Question: Im creating a trading bot on Javascript (I got no prior experience with this language). The way the trailing stoploss function runs is:
- - -
The problem I am getting is the code doesn't run in the right order.
If you look at the picture, I don't understand why the blue box still executes if active is false. And because the program runs in the wrong order at times, the websocket stops or acts how it isn't supposed to.

This is my trailing stoploss websocket code:
'''
function binanceTrailingSLOrder(symbol, orderId, quantity, oldPrice, percentage, active) {
const clean_trade = client.ws.trades([symbol], trade => { //run websocket
var livePrice = parseFloat(binance_symbols[symbol]["close"]); //set new price to live price
if (active == true) {
binanceCheckOrderStatus(symbol, orderId).then(r => {
switch (r.status) {
case "PENDING":
if (livePrice >= (oldPrice * ((100 + percentage) / 100)) && active == true) {
active = false;
binanceCancelOrder(symbol, orderId).then((r4) => { //Cancel previous SL
var newSL = livePrice * ((100 - percentage) / 100);
binanceStopOrder(symbol, 'SELL', r4.origQty, newSL, newSL).then((r5) => { //Set new SL
orderId = r5.orderId; quantity = r5.origQty; oldPrice = r5.price;
active = true;
}).catch((err) => {
console.log(err);
});
});
}
break;
default:
break;
}
});
}
});
}
'''
Check order status function:
'''
//Get specific order status
function binanceCheckOrderStatus(symbol, orderId) {
if(!orderId){
console.log("order Id not found");
return false;
} else {
var client = loadBinanceKeys2();
return client.getOrder({
symbol: symbol,
orderId: orderId,
recvWindow: <PHONE>
}).then((order) => {
return order;
}).catch((err) => {
console.log(err);
});
}
}
'''
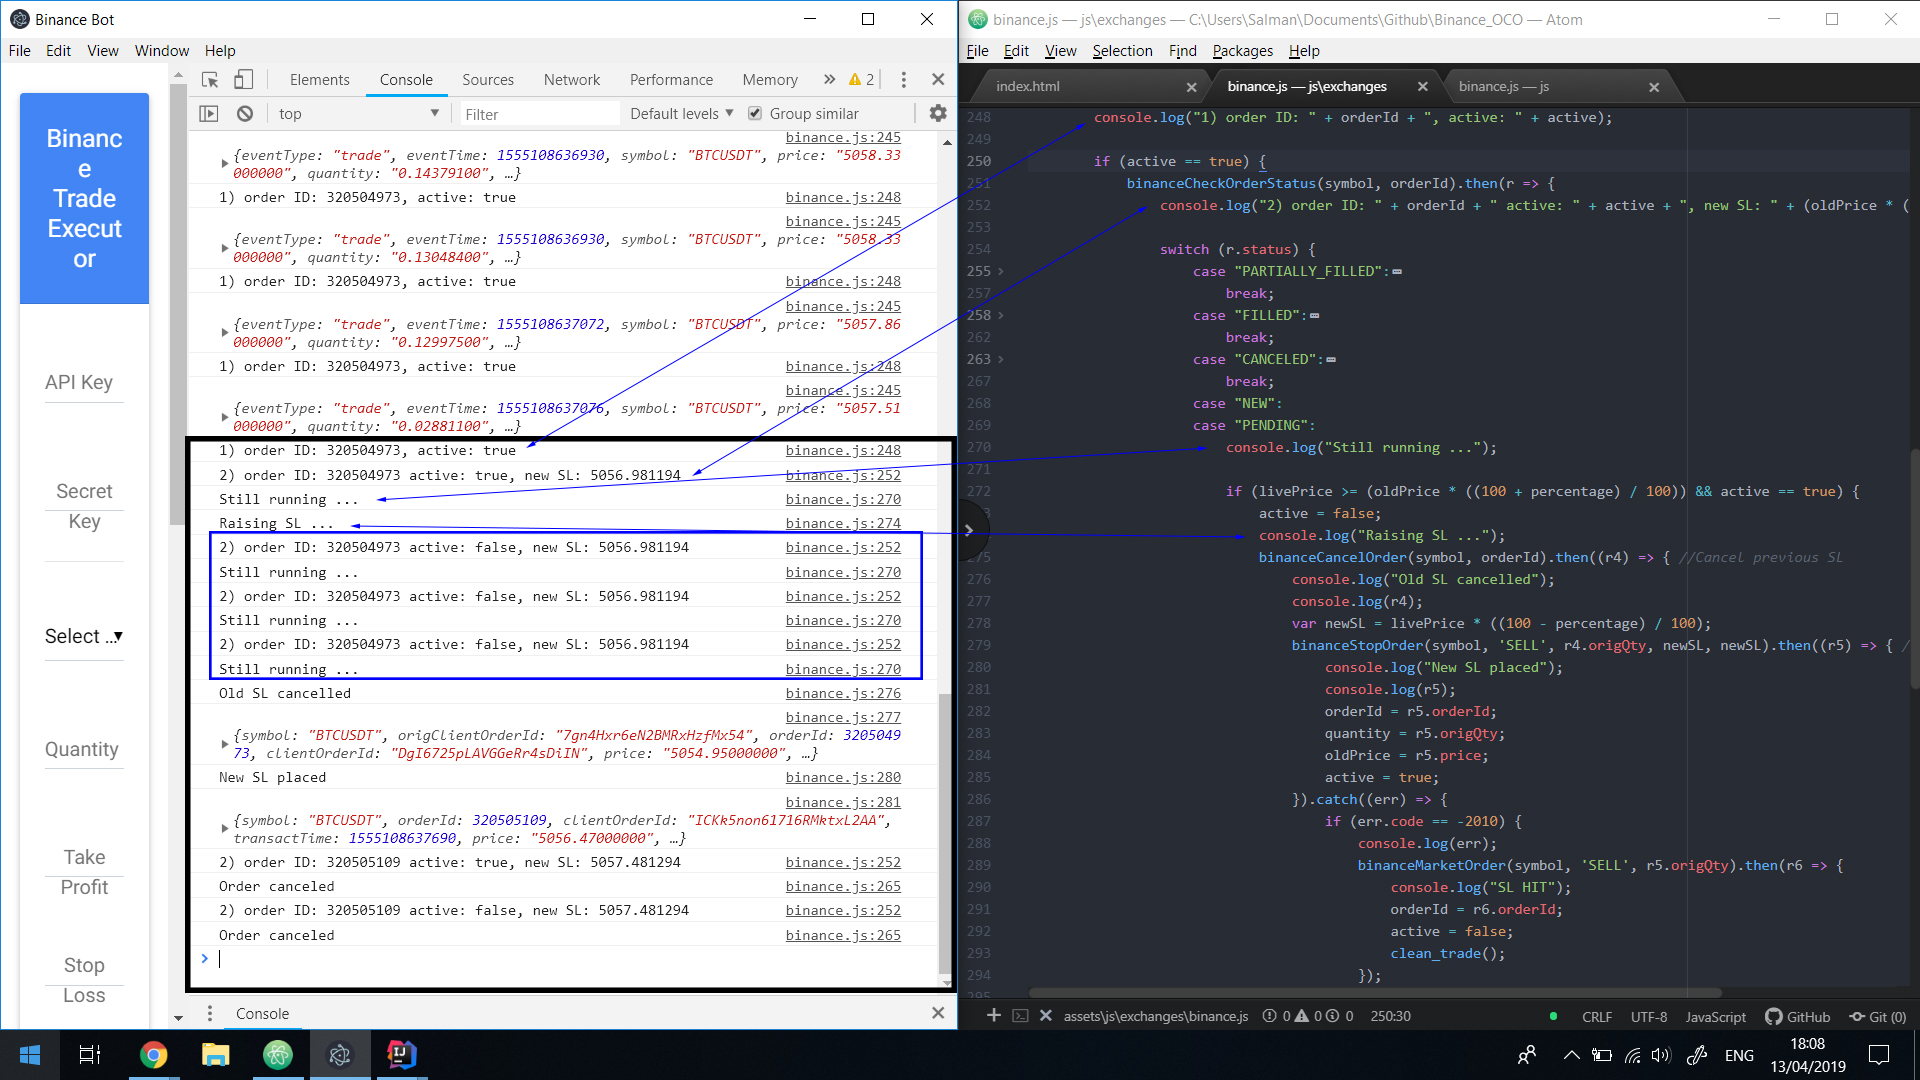
Answer: Javascript is in nature. The function 'binanceCheckOrderStatus()' returns a promise. The execution engine will call this function, and then move on to the next line. The code block after '.then(r =>' only executes after the 'binanceCheckOrderStatus''s 'getOrder()' is completed. Now in this time period, the active may have become false in other '.then()' requests. It may be confusing for new developers. Since you are using lot of '.then()' in your code, you have to understand that the '.then()' part is only executed after the function before '.then()' completes the execution. So the function taking less time will execute it's '.then()' part before the others. So in short, you CANNOT control the order in this scenario unless you know how much time every function will take, which is probably impossible to confirm. For overcoming this problem, you have to use /. Or, you need to change your logic so it is less dependent on that deep level promises.
I am not very sure about what you are trying to achieve here, but here is the idea about how you can solve the ordering problem. It is just a reference code, I have not tested it. Just an idea on how you can hold your threads to make sure your code runs in an order using /.
'''
async function binanceTrailingSLOrder(symbol, orderId, quantity, oldPrice, percentage, active) {
const clean_trade = client.ws.trades([symbol], async trade => { //run websocket
var livePrice = parseFloat(binance_symbols[symbol]["close"]); //set new price to live price
if (active == true) {
try {
const order = await binanceCheckOrderStatus(symbol, orderId);
if (!order) {
throw new Error('order not found')
}
switch (order.status) {
case "PENDING":
if (livePrice >= (oldPrice * ((100 + percentage) / 100)) && active == true) {
active = false;
const r4 = await binanceCancelOrder(symbol, orderId);
if (r4) {
var newSL = livePrice * ((100 - percentage) / 100);
var r5 = binanceStopOrder(symbol, 'SELL', r4.origQty, newSL, newSL);
if (r5) {
orderId = r5.orderId; quantity = r5.origQty; oldPrice = r5.price;
active = true;
}
}
}
break;
default:
break;
}
}
catch(error) {
console.log('error found: ', error);
}
}
});
}
async function binanceCheckOrderStatus(symbol, orderId) {
if(!orderId){
console.log("order Id not found");
return false;
} else {
var client = loadBinanceKeys2();
return new Promise((resolve, reject) => {
client.getOrder({
symbol: symbol,
orderId: orderId,
recvWindow: <PHONE>
}).then((order) => {
resolve(order);
}).catch((err) => {
reject(err);
});
});
}
}
'''